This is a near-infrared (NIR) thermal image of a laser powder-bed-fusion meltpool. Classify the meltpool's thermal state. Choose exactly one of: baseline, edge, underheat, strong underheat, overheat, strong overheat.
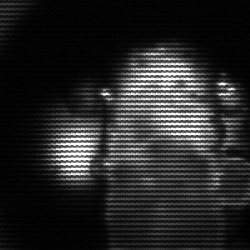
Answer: strong underheat